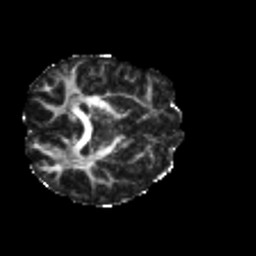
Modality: FA
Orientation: axial
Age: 47
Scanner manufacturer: philips
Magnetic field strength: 3 T
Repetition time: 8.6 s
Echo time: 0.127 s